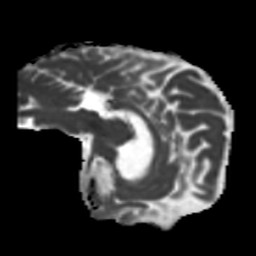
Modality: MD
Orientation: sagittal
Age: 37
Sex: female
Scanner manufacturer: siemens
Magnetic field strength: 3 T
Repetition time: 5.25 s
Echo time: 0.08 s